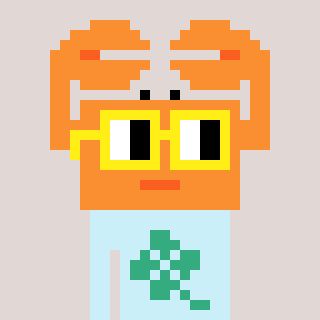
a pixel art character with square yellow glasses, a crab-shaped head and a cold-colored body on a warm background